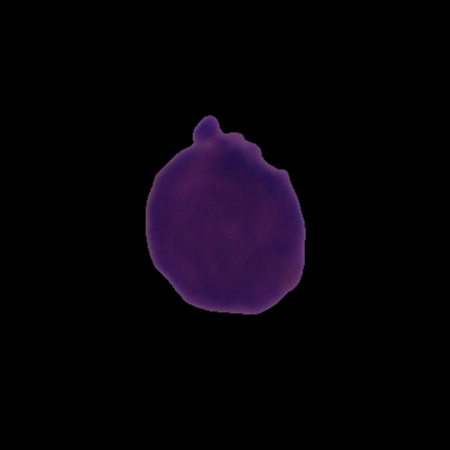
Label: cancer